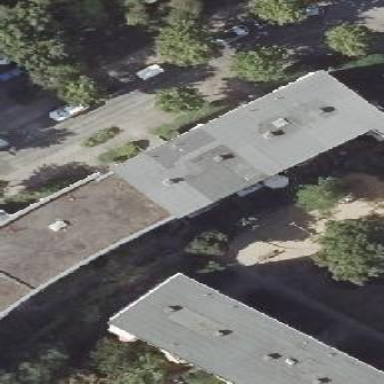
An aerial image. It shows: Residential building with flat roof.